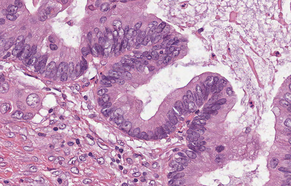
Tumor epithelial tissue: yes
Tumor-associated stroma tissue: yes
Normal tissue: no